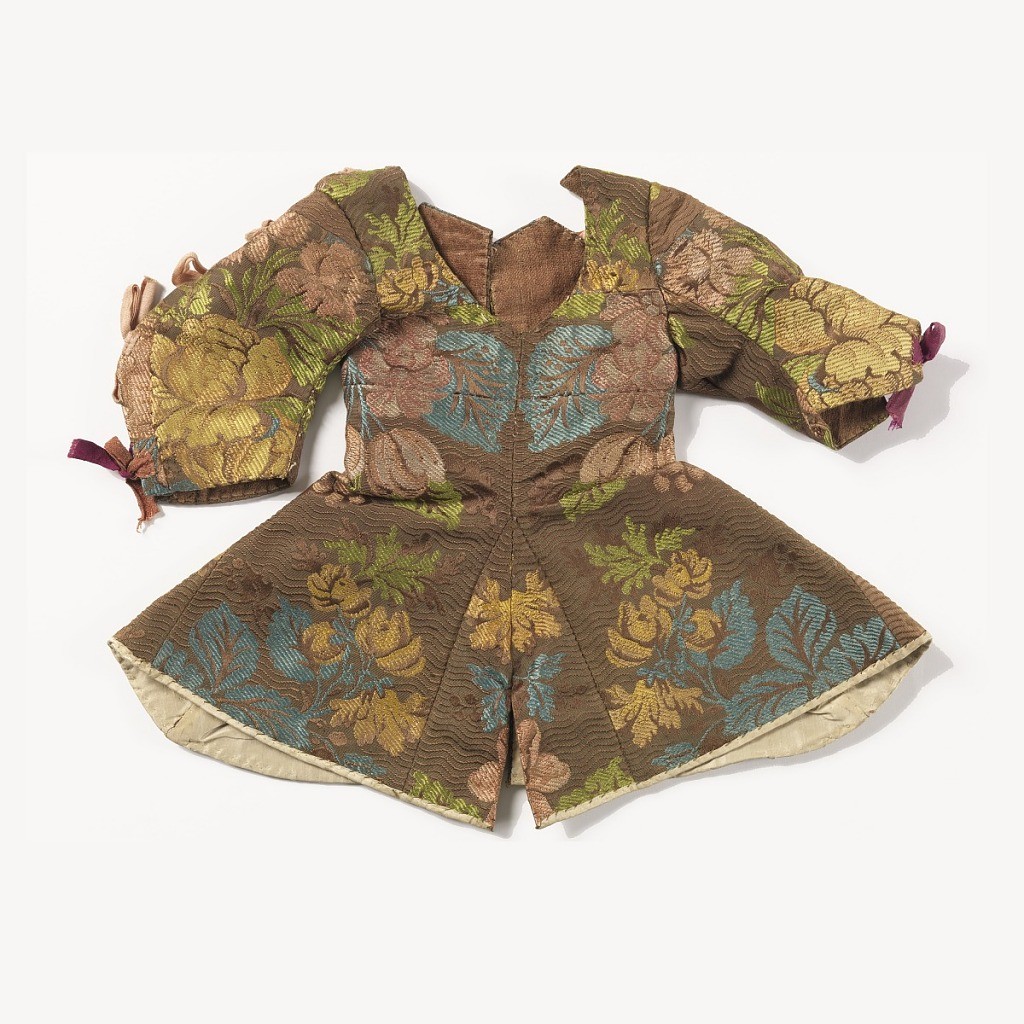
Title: Garment for an ecclesiastical figurine
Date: late 17th century
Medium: silk, linen Technique: ribbed plain weave with discontinuous supplementary weft patterning (brocaded); plain woven lining
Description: Garment of brown ribbed silk brocaded in a multicolored floral design. Lined with dark brown linen and hem faced with white silk taffeta. Open down the back and sleeves with linen tabs to fasten.